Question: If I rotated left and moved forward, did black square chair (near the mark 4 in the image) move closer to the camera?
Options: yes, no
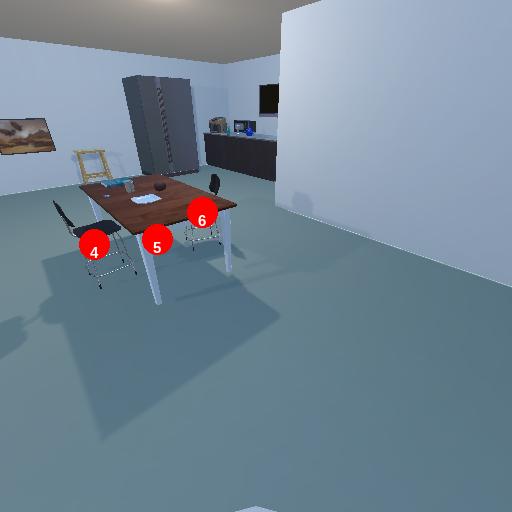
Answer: yes